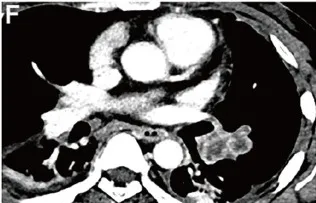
Pulmonary Computed Tomography Angiography|. February 20-3 - Delayed-phase imaging reveals unevenly enhanced, irregular PAS lesions (red start),. The lesion within the branches of the left lower lobe arteries is markedly enlarged with inhomogeneous enhancement.
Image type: radiology (ct)